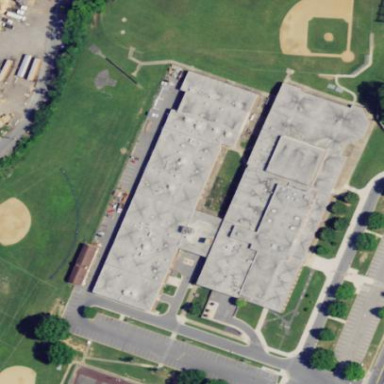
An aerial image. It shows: School.